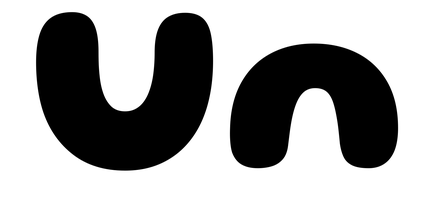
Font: Gluten_Bold